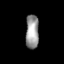
Tissue: lung
Cell type: Epithelial cells
Senescence score: 0.2197
Nuclear area (px): 442
Mean DAPI intensity: 151.833